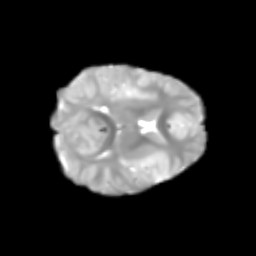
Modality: T2w
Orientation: axial
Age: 6
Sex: male
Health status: healthy